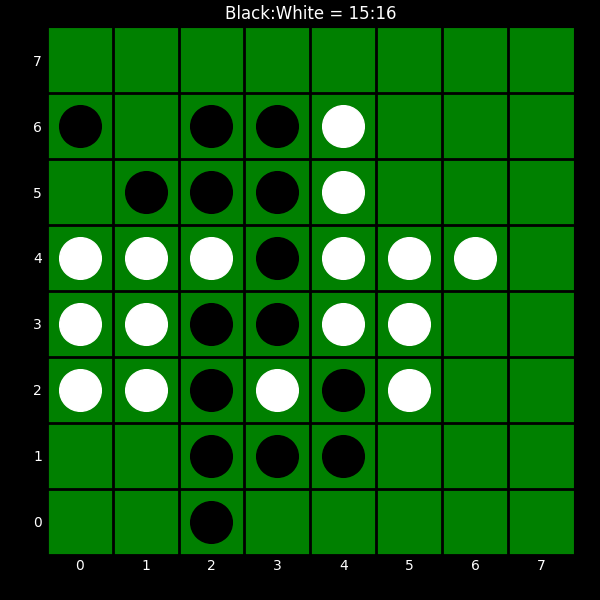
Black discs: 15
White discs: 16